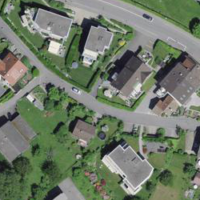
EUNIS habitat code: 54
Species observed at this site:
Helleborus niger